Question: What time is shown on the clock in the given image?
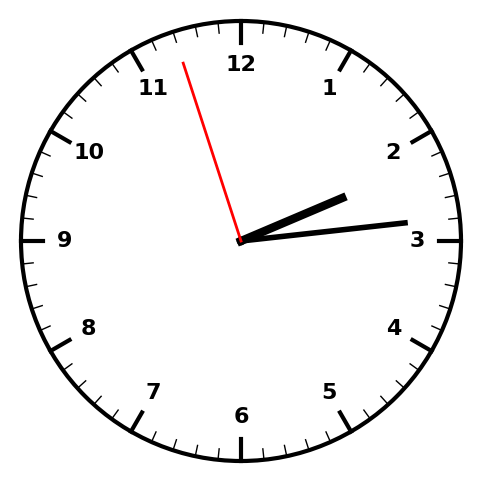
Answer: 02:13:57